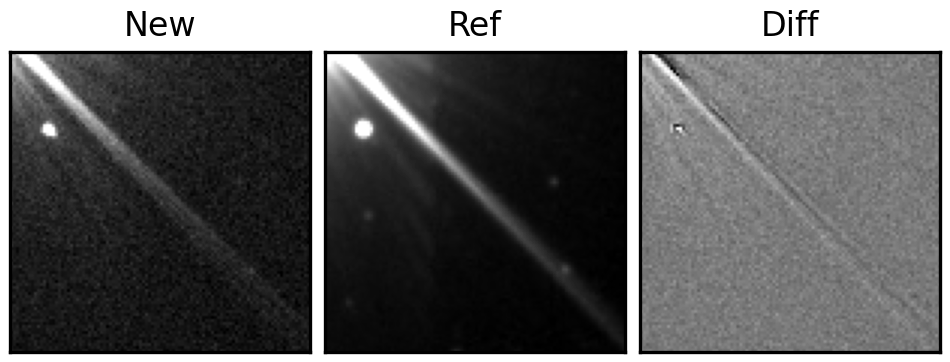
Label: bogus